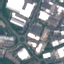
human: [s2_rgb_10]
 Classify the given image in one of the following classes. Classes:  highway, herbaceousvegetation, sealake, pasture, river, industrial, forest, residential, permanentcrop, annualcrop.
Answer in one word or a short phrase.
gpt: Industrial